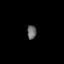
Tissue: skin
Cell type: Epithelial cells
Senescence score: 0.2662
Nuclear area (px): 123
Mean DAPI intensity: 107.195